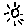
Label: sun